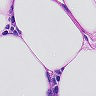
Metastatic tissue present: no